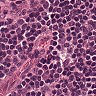
Metastatic tissue present: no